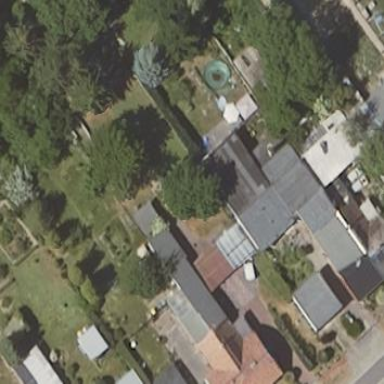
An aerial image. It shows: Shed building.